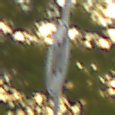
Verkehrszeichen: EndeGeschwindigkeit100
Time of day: SunriseSunset
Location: Outdoor (RoadRail)
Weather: Clear
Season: NotSpecified
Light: Natural